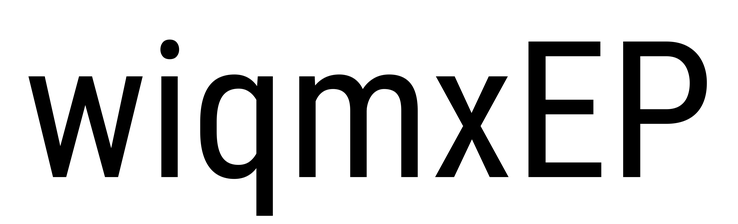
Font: Roboto_Condensed_Regular